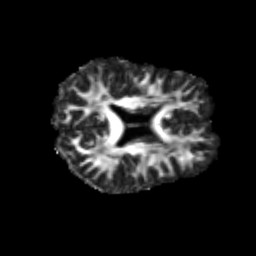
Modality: FA
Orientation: axial
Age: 20
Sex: female
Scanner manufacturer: siemens
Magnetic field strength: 3 T
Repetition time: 3.5 s
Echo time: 0.125 s